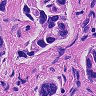
Metastatic tissue present: yes